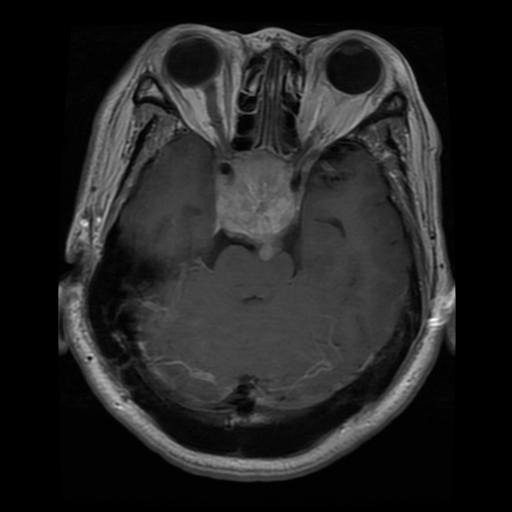
Label: pituitary